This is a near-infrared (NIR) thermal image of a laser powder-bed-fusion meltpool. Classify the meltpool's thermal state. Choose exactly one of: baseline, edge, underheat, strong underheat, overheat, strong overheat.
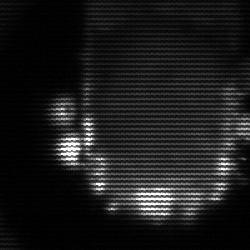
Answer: baseline